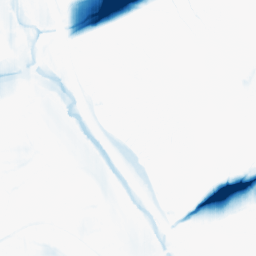
Category: morphological
Decomposition family: morphological_ellipse
Decomposition parameters: operation: closing
width: 50
height: 5
Upsampling method: bicubic_3x
Upsampling parameters: scale: 3
Upsampling scale: 3